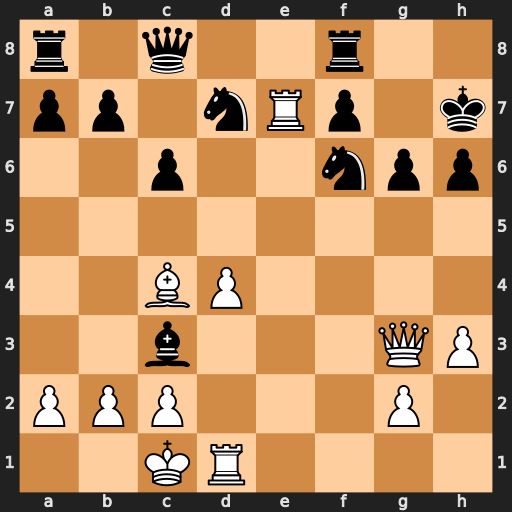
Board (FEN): r1q2r2/pp1nRp1k/2p2npp/8/2BP4/2b3QP/PPP3P1/2KR4
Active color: w
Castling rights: -
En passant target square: -
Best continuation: Bxf7 Kh8 Qxg6